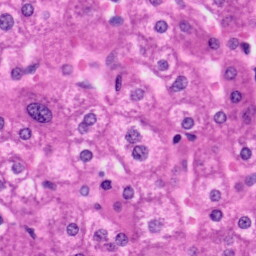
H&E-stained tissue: Liver